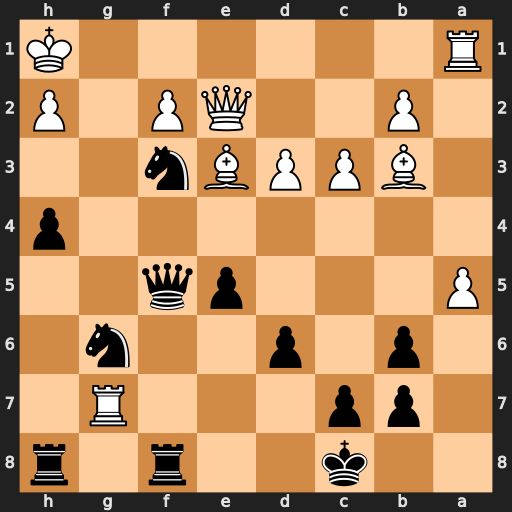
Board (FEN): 2k2r1r/1pp3R1/1p1p2n1/P3pq2/7p/1BPPBn2/1P2QP1P/R6K
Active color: b
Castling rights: -
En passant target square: -
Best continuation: Qh3 Be6+ Qxe6